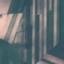
Land use / land cover: AnnualCrop